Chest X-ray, PA view. Patient: 62 years old, sex M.
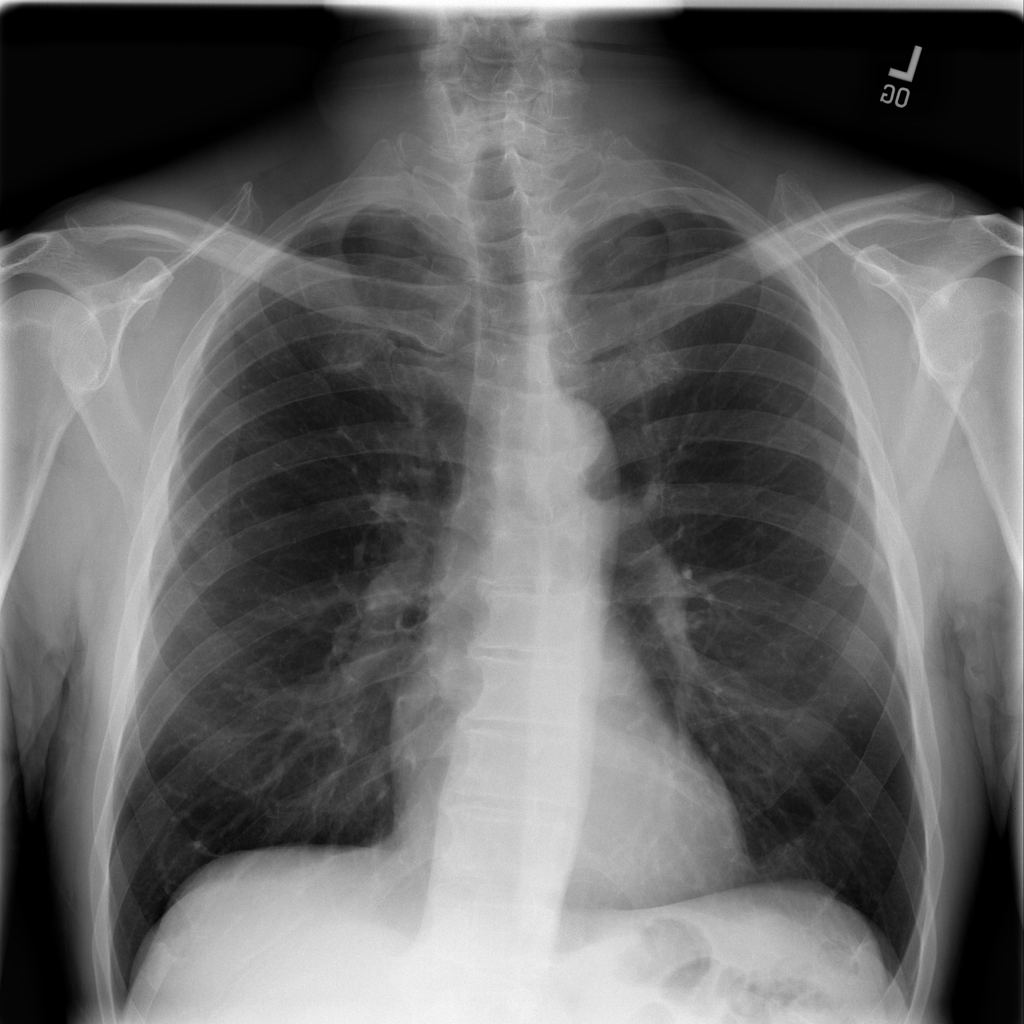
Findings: No Finding